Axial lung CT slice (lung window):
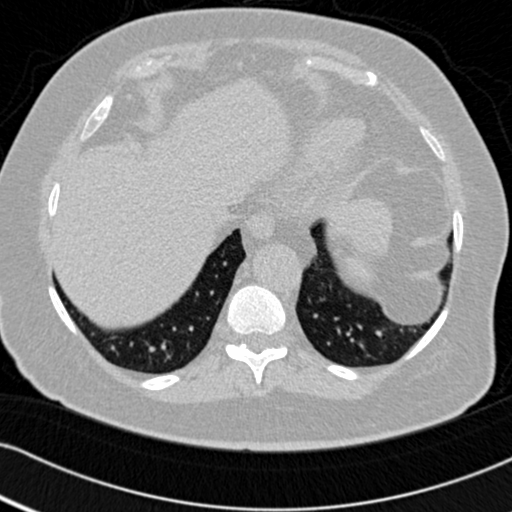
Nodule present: no